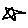
Label: star